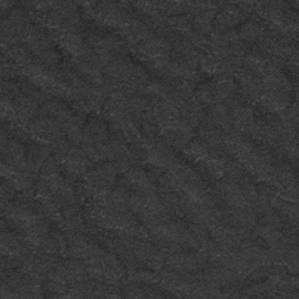
Label: frost